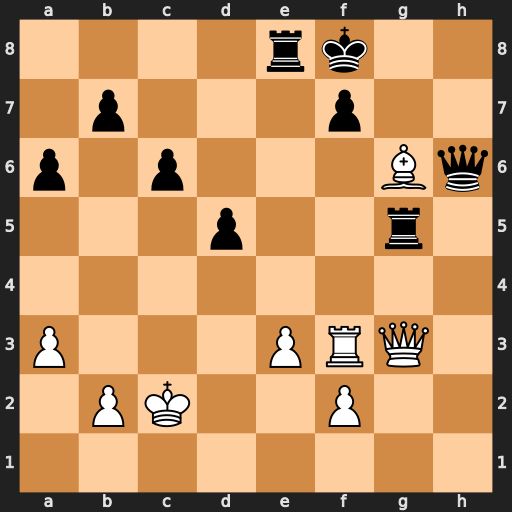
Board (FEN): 4rk2/1p3p2/p1p3Bq/3p2r1/8/P3PRQ1/1PK2P2/8
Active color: w
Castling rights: -
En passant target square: -
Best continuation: Qd6+ Kg8 Bxf7+